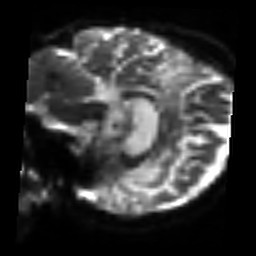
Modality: sbref
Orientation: sagittal
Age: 62
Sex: female
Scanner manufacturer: siemens
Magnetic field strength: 3 T
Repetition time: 3.2 s
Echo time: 0.081 s